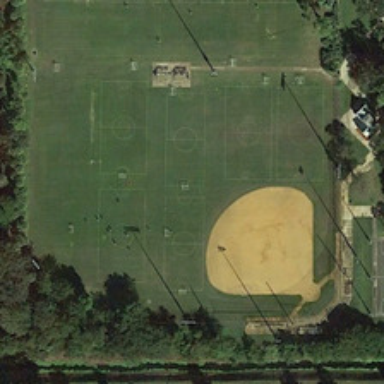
Many green trees are around a baseball field .